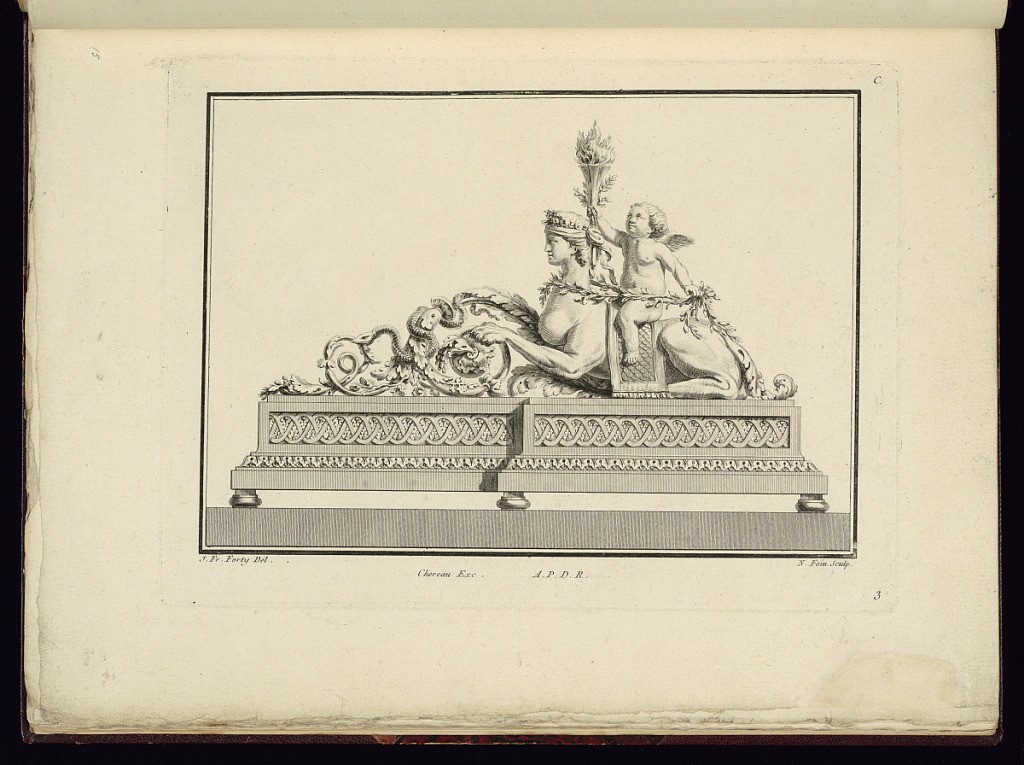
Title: Andiron (Firedog) Design
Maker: Jean François Forty, active 1775 – 1790
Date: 1775–94
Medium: Etching on paper
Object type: Print
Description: Design for an andiron (firedog) in the form of a winged putto holding a flaming torch riding a sphynx with scrolling leaves (rinceaux), snake, leaves and running patterns. The plate is numbered and signed.